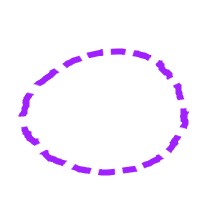
Shape: circle